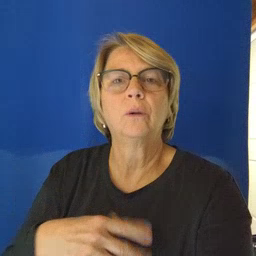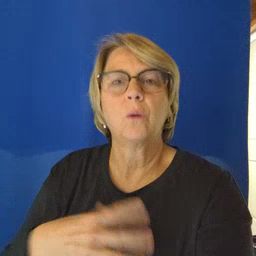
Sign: shower